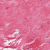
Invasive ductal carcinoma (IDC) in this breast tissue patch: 0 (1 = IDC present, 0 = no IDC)